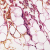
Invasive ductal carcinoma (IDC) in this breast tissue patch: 0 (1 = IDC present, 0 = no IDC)